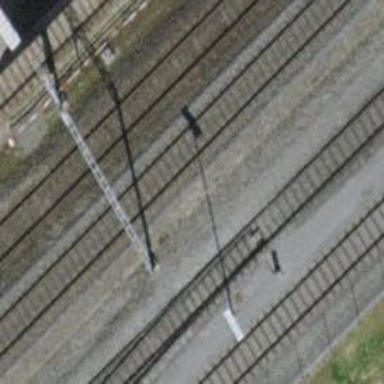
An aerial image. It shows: Railway switch.